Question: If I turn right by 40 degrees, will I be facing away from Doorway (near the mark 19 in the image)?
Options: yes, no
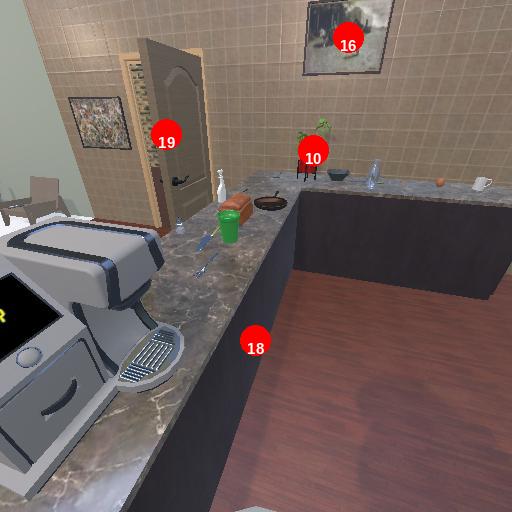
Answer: yes